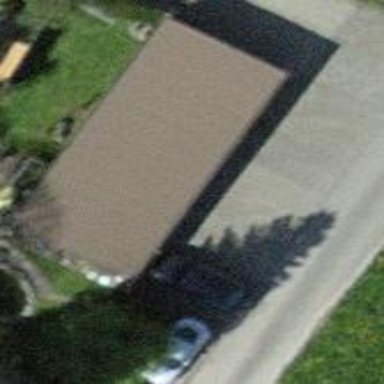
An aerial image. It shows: View of roof of building.